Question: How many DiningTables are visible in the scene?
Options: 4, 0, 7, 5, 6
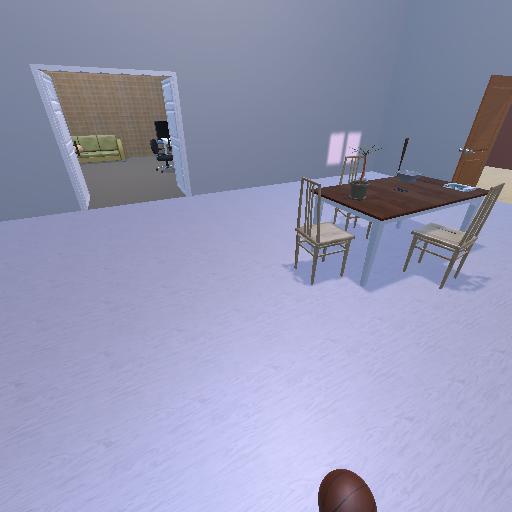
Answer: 4